Chest X-ray:
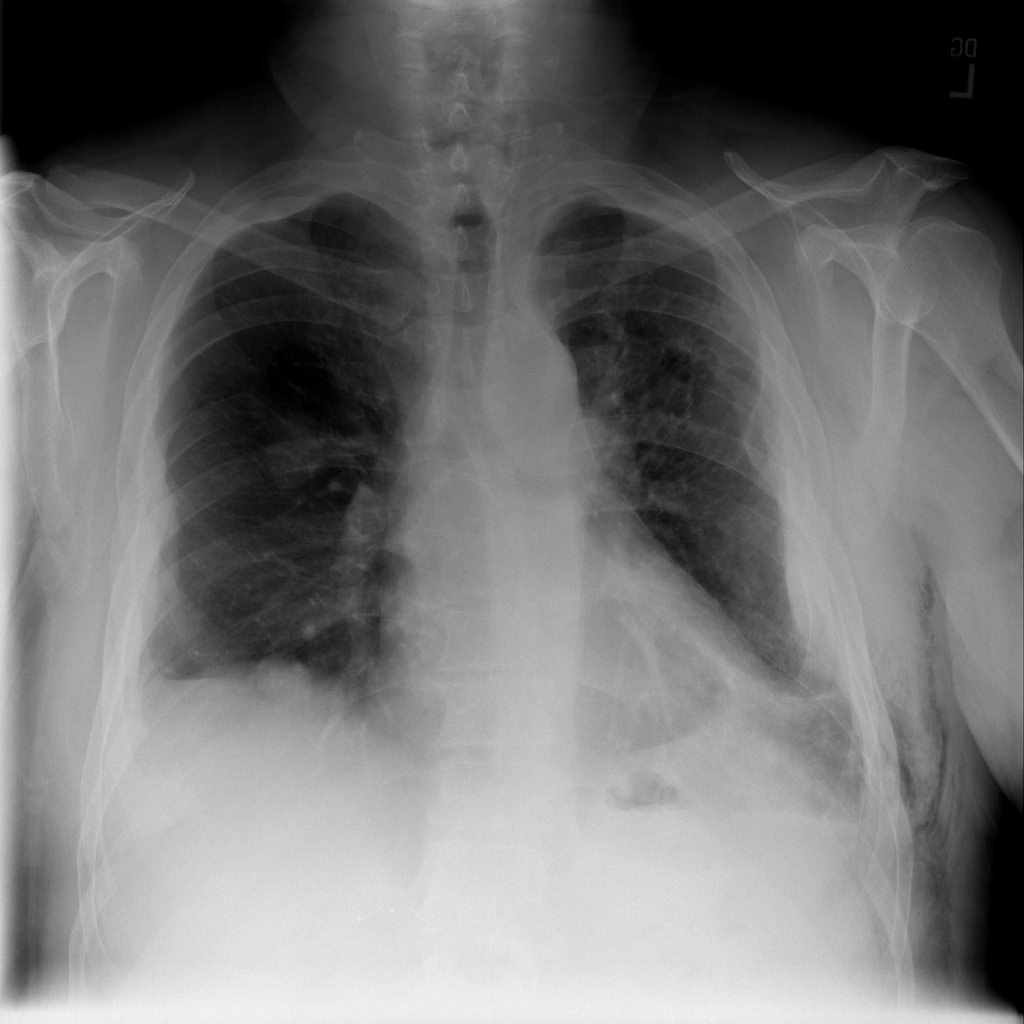
Findings: Nodule, Pleural Thickening, Consolidation, Effusion, Fracture
No abnormal finding: no